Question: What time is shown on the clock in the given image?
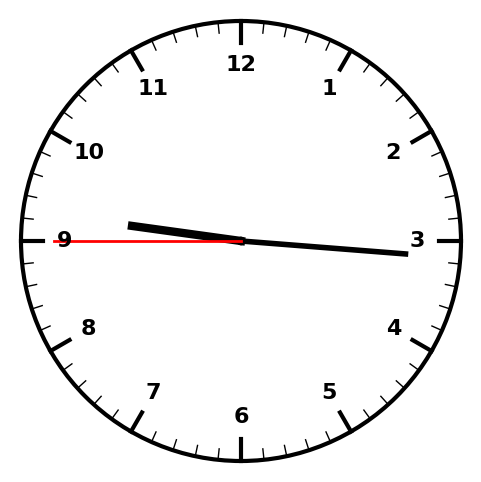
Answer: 09:15:45